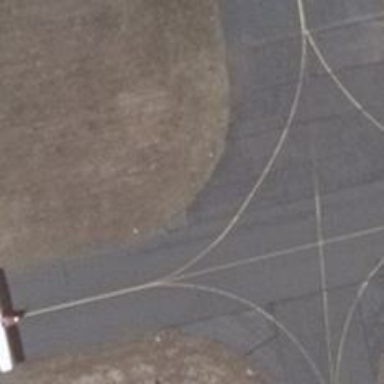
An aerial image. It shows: Taxiway edge marked with aviation lights.